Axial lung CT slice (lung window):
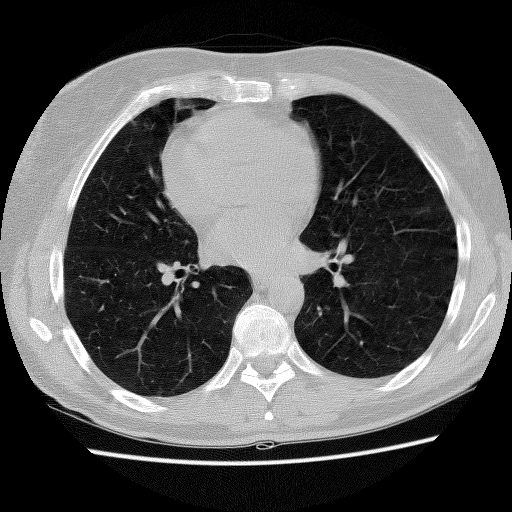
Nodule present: no